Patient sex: F
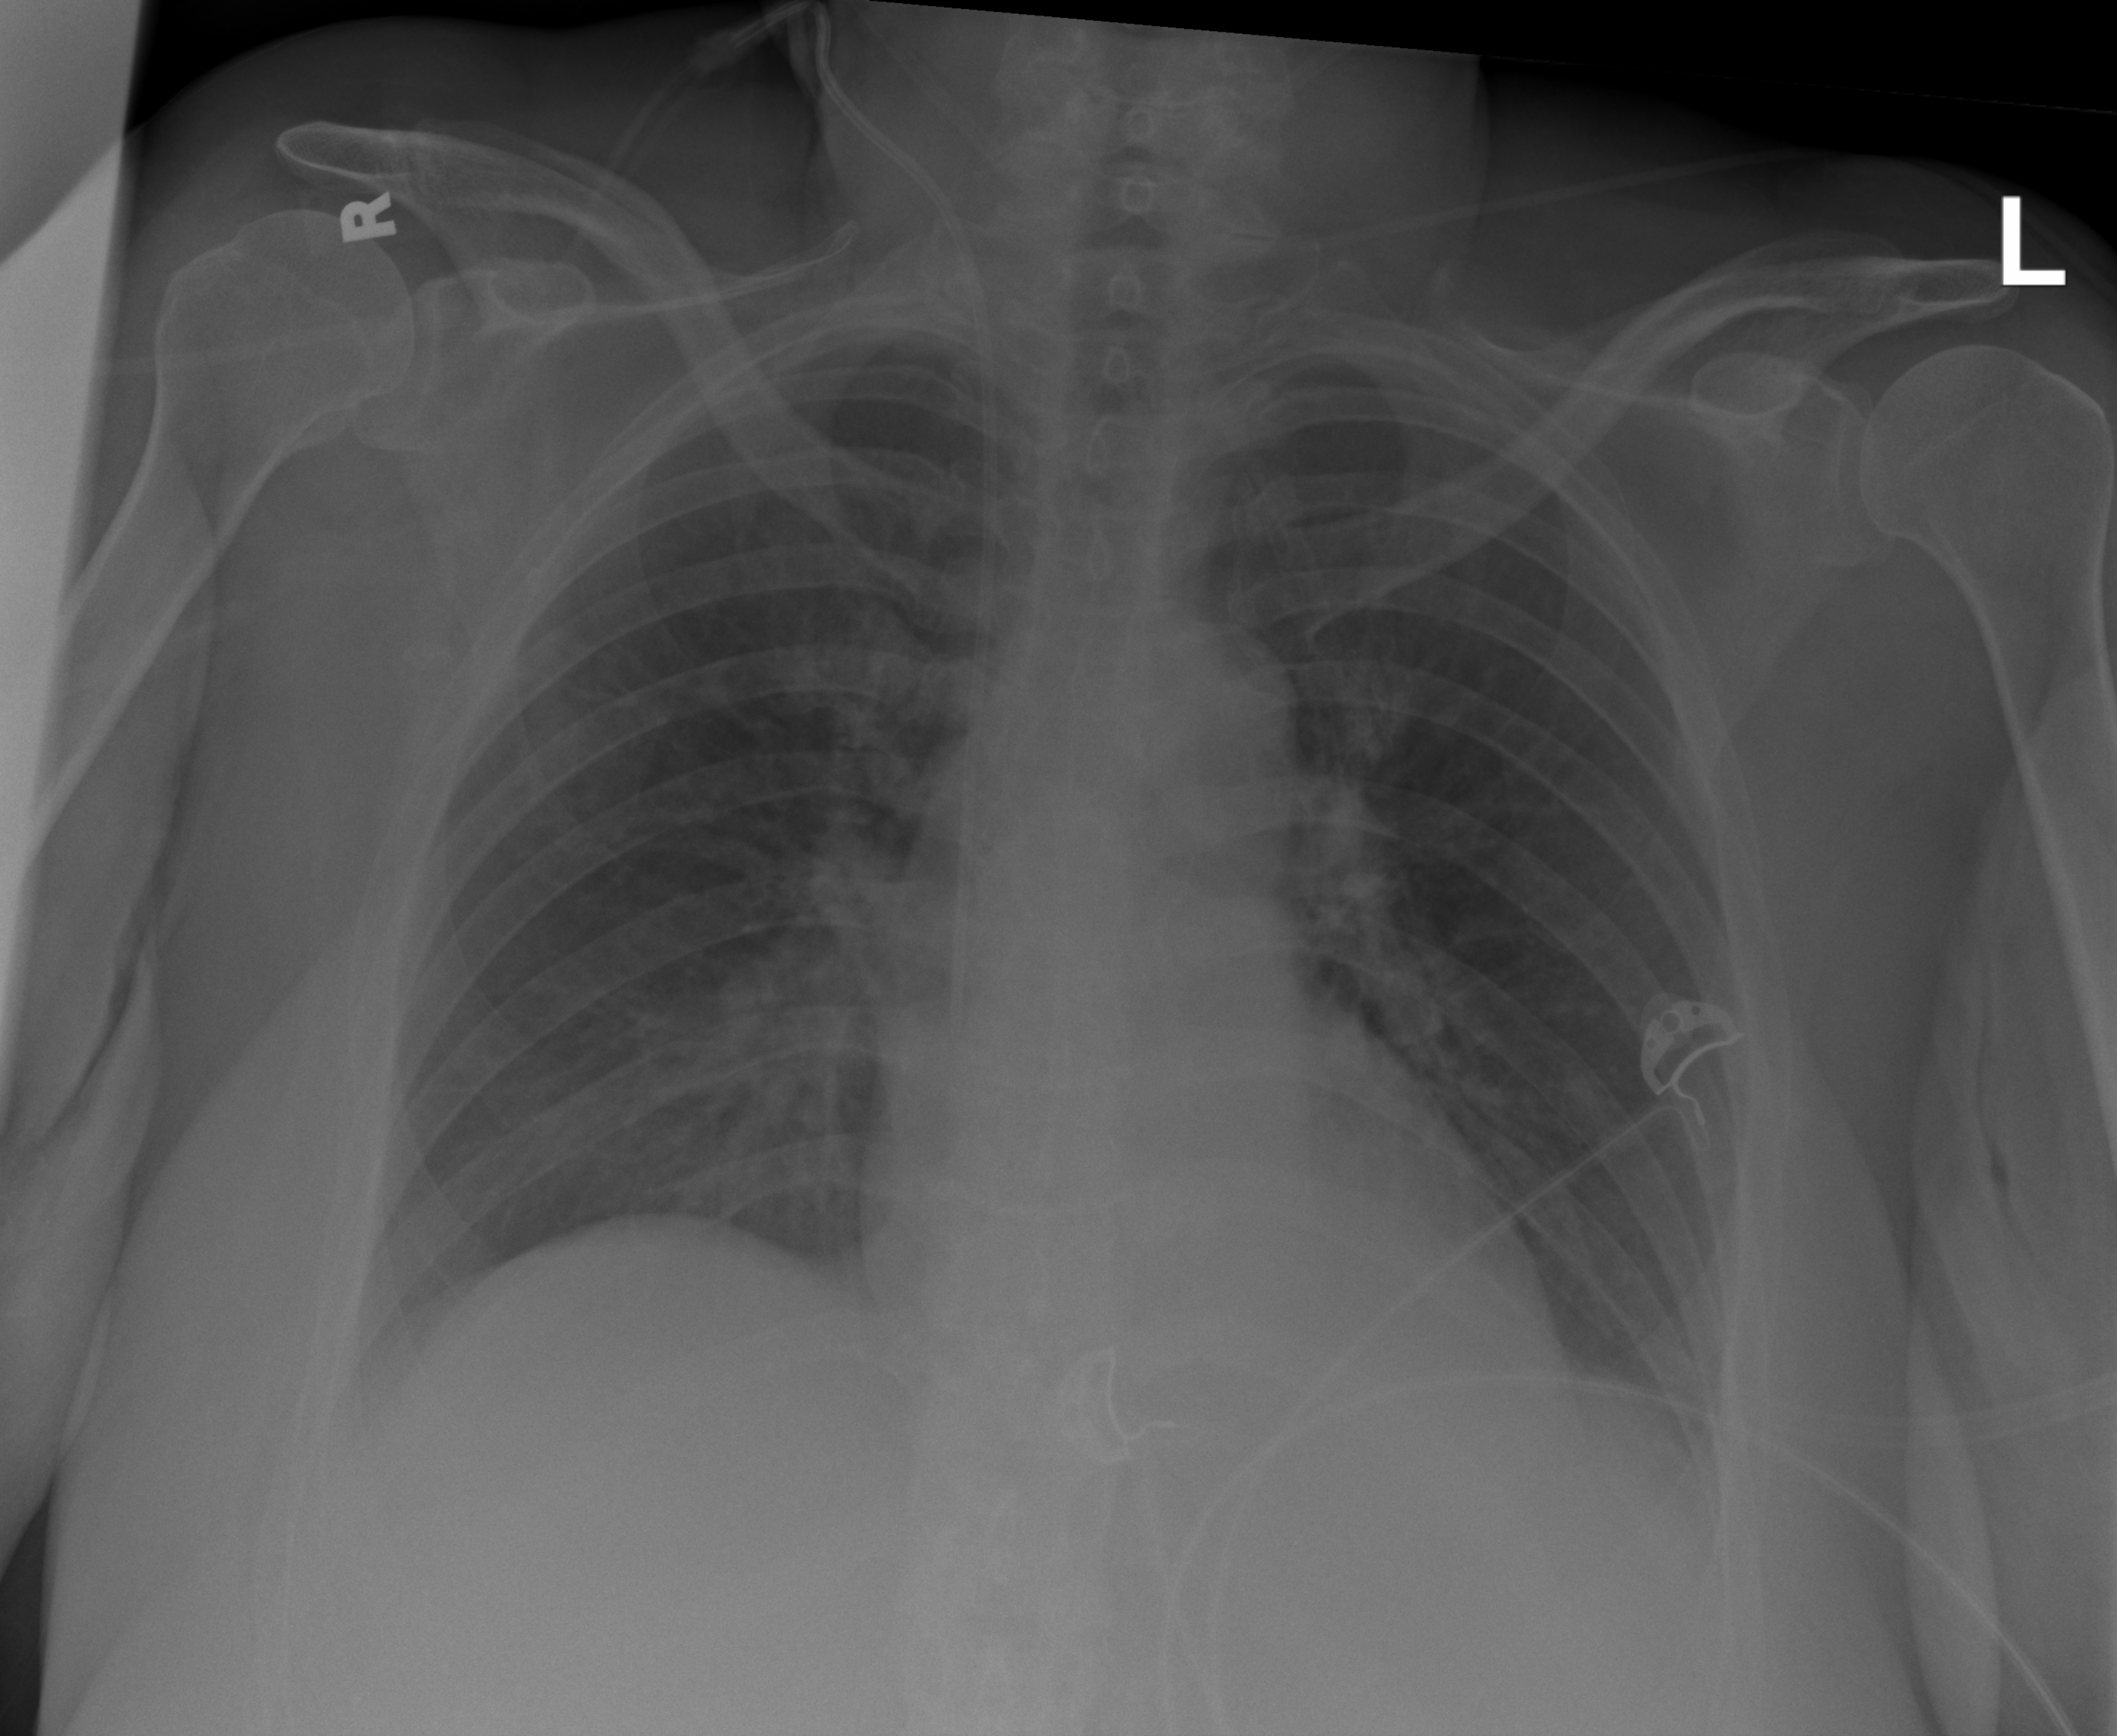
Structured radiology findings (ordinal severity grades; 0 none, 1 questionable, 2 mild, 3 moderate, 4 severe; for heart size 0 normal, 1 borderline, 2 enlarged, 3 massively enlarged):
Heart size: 1
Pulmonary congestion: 0
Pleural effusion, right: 0
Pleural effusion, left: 2
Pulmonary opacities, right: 0
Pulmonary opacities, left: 0
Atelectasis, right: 0
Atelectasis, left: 1